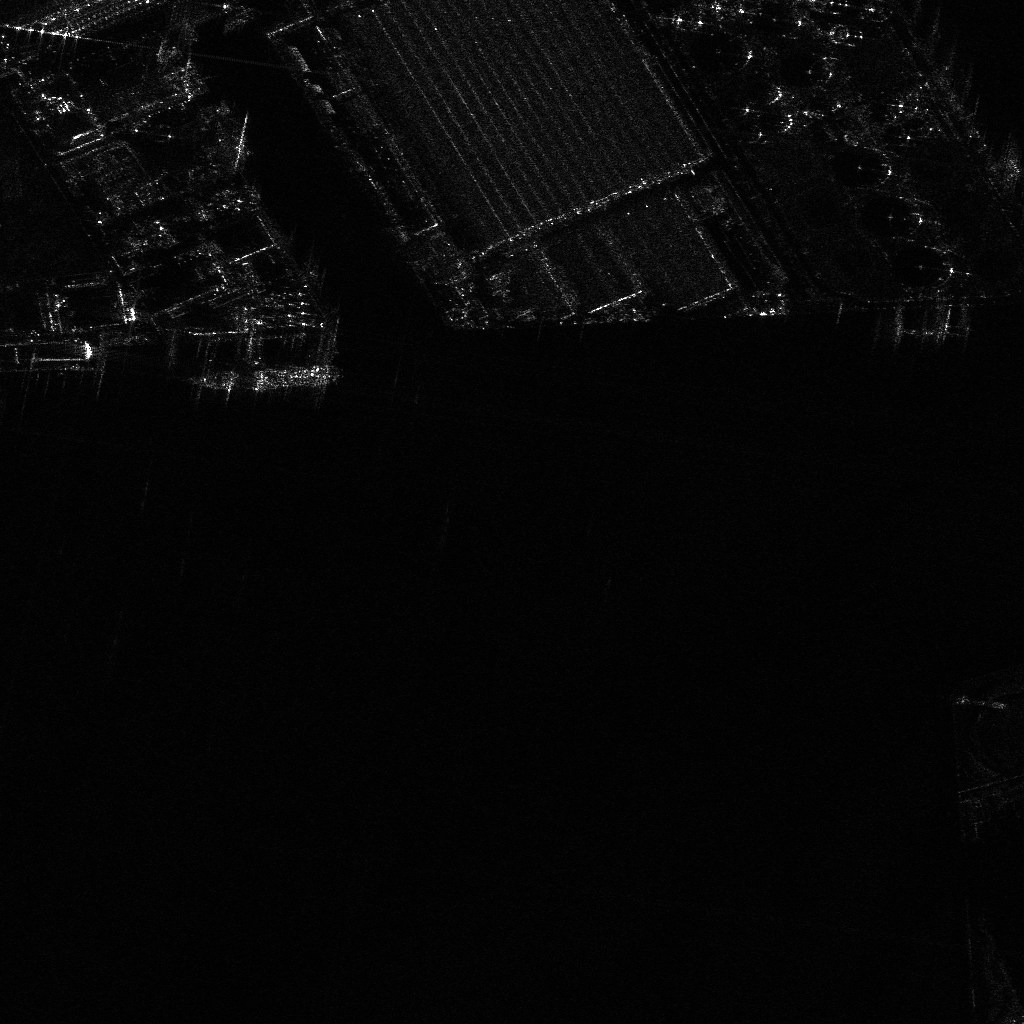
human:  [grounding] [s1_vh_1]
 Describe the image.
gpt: In the satellite image, there is  <ref>1 medium cell-container </ref> <box>[[24, 29, 27, 44, 90]]</box> located at left.